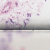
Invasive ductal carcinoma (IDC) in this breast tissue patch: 0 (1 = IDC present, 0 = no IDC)